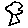
Label: tree